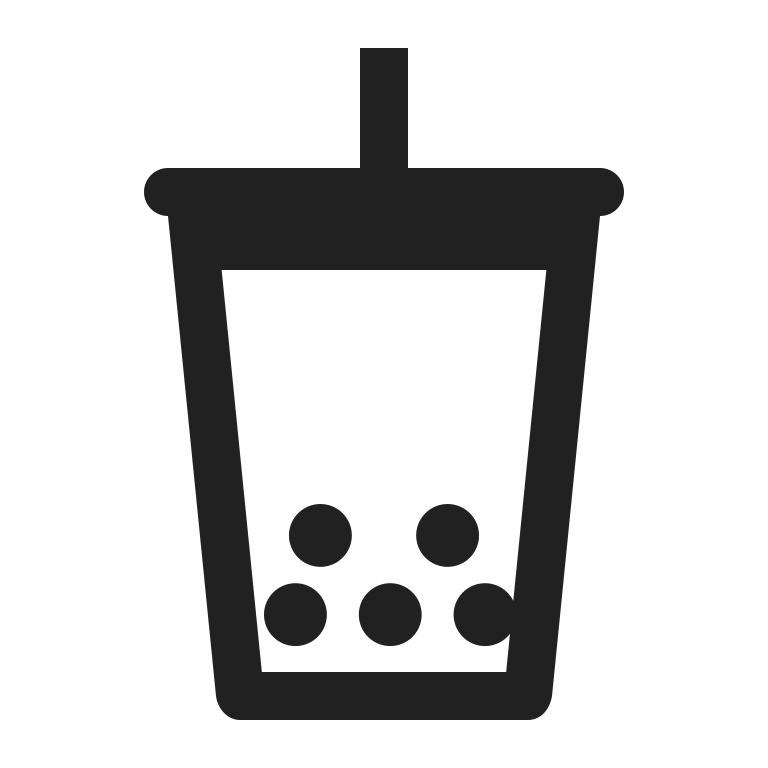
bubble tea high contrast